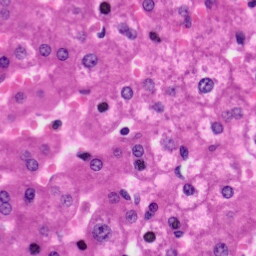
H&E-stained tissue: Liver